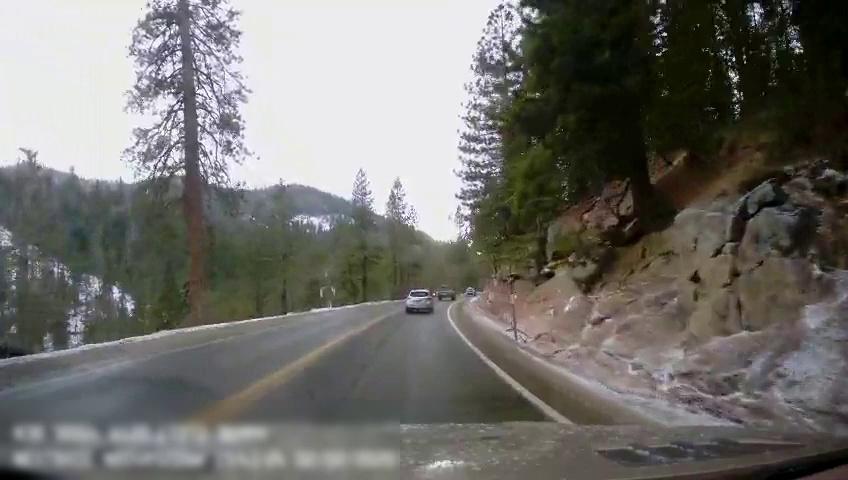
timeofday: Day
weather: Cloudy
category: Drivable Space
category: Vehicles | Car
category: Vehicles | Truck
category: Vehicles | Car
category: Lanes | Current Lane
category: Lanes | Current Lane
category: Lanes | Opposite Lane
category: Lanes | Opposite Lane